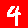
Digit: 4